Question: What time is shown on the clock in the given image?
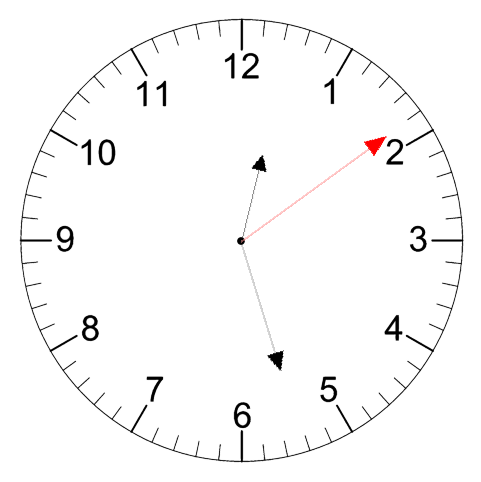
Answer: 12:27:09